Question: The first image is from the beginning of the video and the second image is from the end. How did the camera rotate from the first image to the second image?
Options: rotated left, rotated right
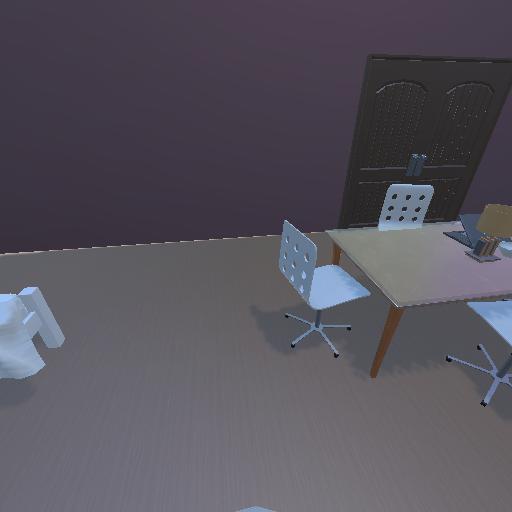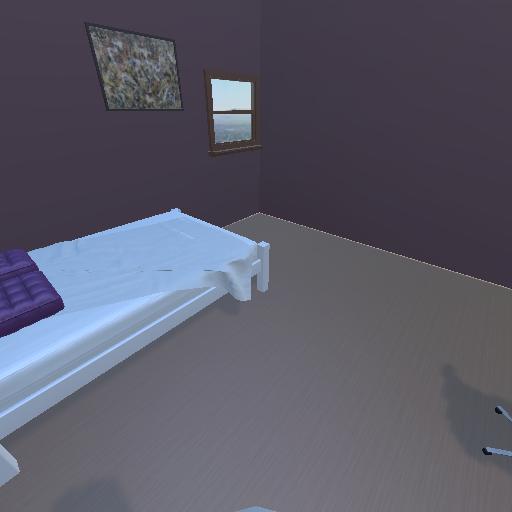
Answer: rotated left